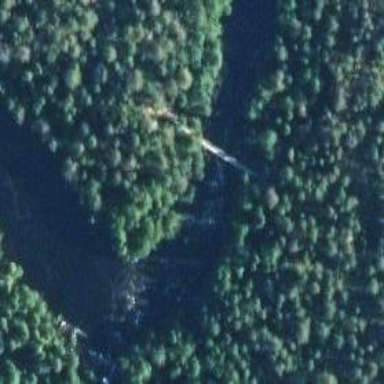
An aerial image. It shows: Path bridge with excellent trail visibility. The bridge is of beam structure.